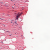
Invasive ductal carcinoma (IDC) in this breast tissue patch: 0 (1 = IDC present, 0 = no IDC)